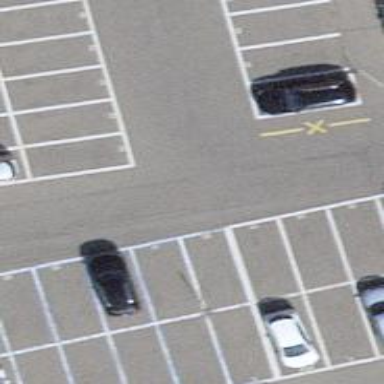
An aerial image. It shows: Parking aisle designated as service road.